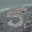
Label: 5